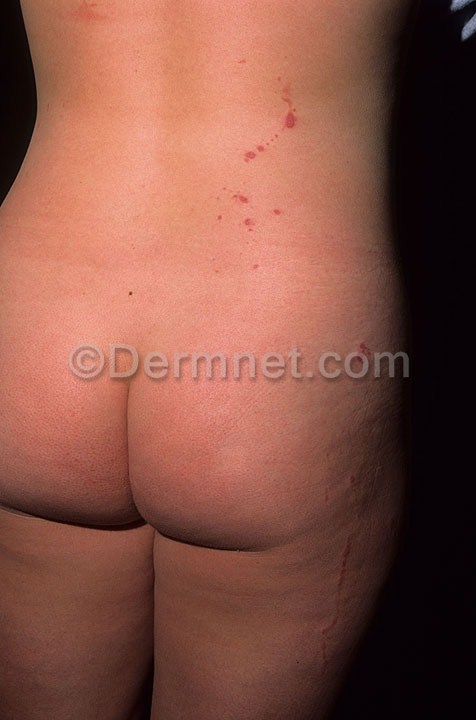
Disease: Light Diseases and Disorders of Pigmentation